Question: I want a Text with an vertical line below it, right to this constellation i want a floating div. I dont want to set fixed widths. What i tried is this:
'''
<div>
huhu
<hr class="green" />
<div style="float: right">right</div>
</div>
'''
what i want is the text+hr flow around the red box, is this possible?

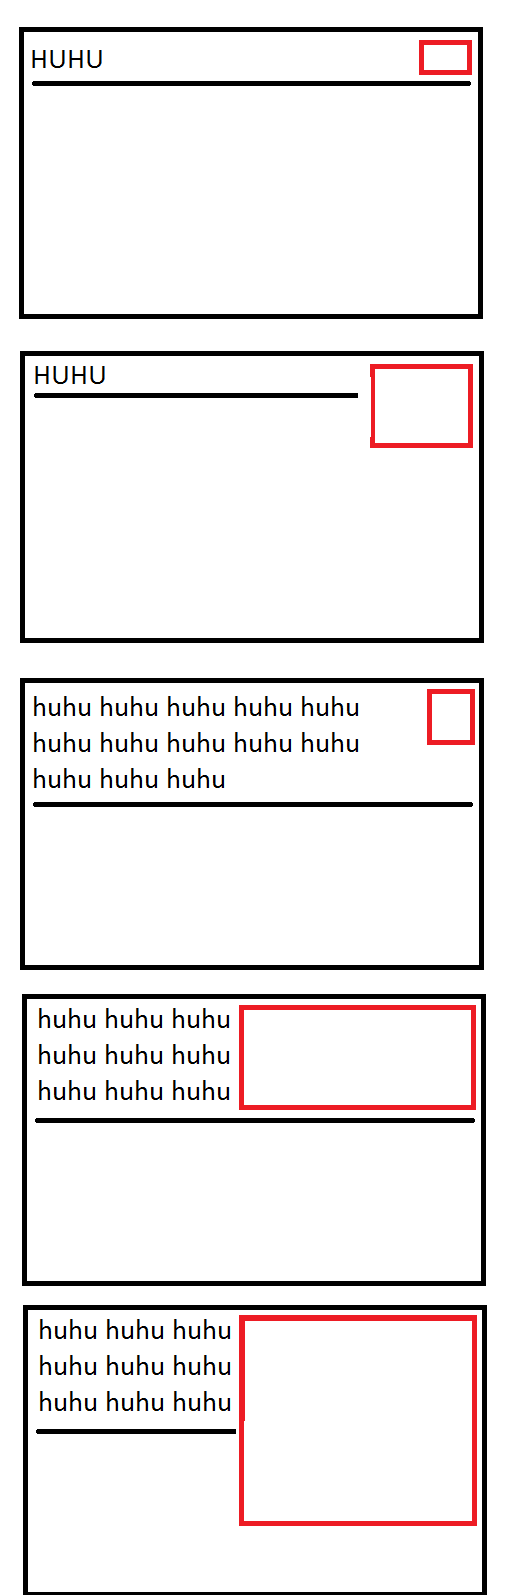
Answer: This is possible; however, the code you've given won't work without a small modification.
You need to have the right-floating div the content that you want to wrap around it --
<URL>
To ensure that the floated div never takes up more than half the screen, you can use the 'max-width' property - 'max-width:50%;'
'''
<div>
<div style="float: right; max-width:50%; border:2px solid red; padding:2em; margin:1em;">right</div>
huhu
<hr class="green" />
</div>
'''
I've added the red border, a margin, and some padding so that you can see the effect. It should go without saying that none of these should be inline styles in practice.